Interaction volume radius: 10 \u00c5
Interaction volume height: 15 \u00c5
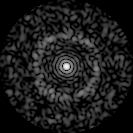
Disorder parameter: 0.8187